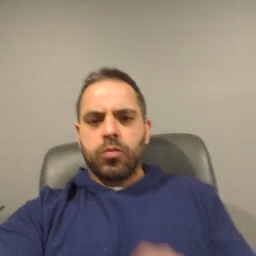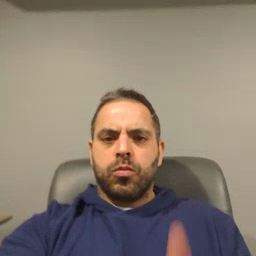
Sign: another